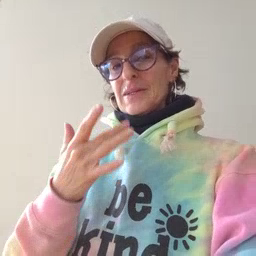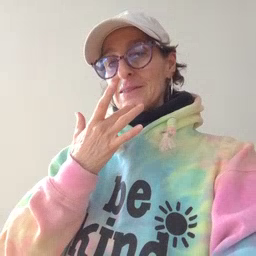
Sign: taste